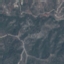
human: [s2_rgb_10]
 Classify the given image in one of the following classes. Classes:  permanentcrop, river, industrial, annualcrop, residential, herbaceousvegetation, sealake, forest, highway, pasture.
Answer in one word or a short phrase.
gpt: HerbaceousVegetation